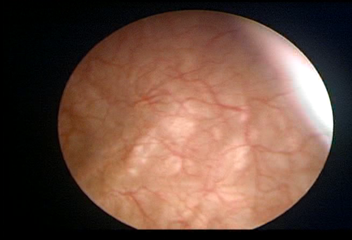
Modality: WLC
Class: Normal mucosa
Bladder cancer association: No